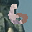
Label: 6